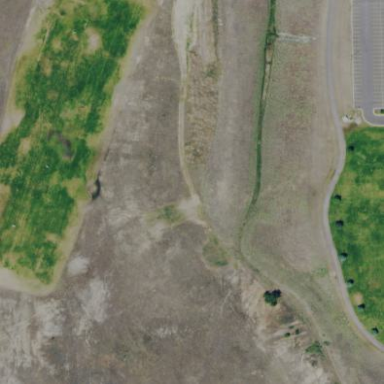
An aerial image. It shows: Golf driving range on grassy leisure land.